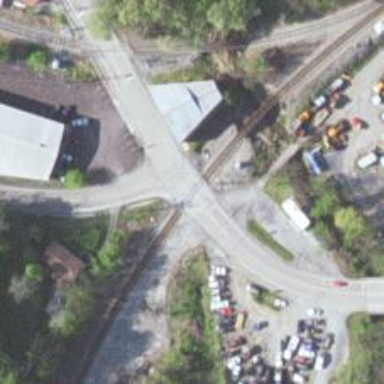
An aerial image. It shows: Railway level crossing.